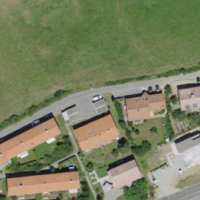
EUNIS habitat code: 55
Species observed at this site:
Corvus corone
Oenanthe oenanthe
Hirundo rustica
Turdus pilaris
Pica pica
Phoenicurus ochruros
Passer domesticus
Lanius collurio
Falco tinnunculus
Sylvia atricapilla
Delichon urbicum
Turdus merula